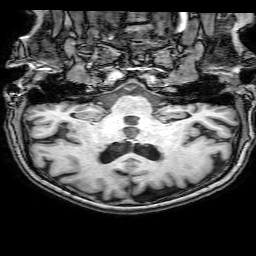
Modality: T1w
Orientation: sagittal
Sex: female
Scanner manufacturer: philips
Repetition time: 0.008098 s
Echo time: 0.0037 s